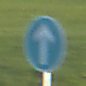
Verkehrszeichen: VorgeschriebeneFahrtrichtungGeradeaus
Umgebung: Outdoor, Nature
Tageszeit: MorningAfternoon
Wetter: Clear
Licht: Natural
Jahreszeit: NotSpecified
Kontrast: HighContrast